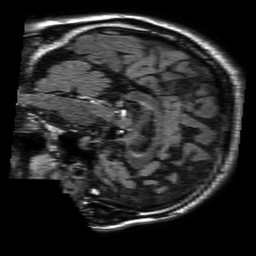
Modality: FLAIR
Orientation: sagittal
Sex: male
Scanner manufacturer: philips
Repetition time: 11 s
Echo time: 0.125 s